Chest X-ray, PA view. Patient: 55 years old, sex M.
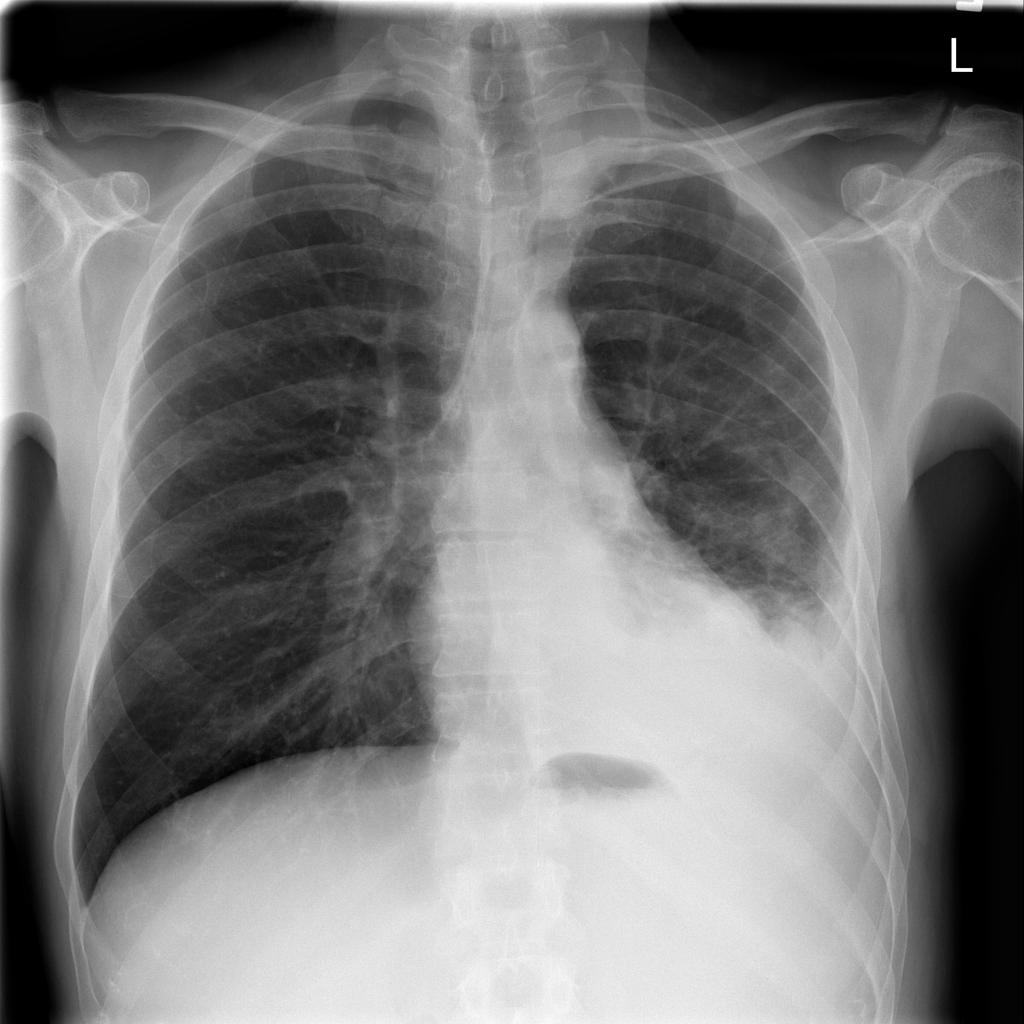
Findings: Effusion